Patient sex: M
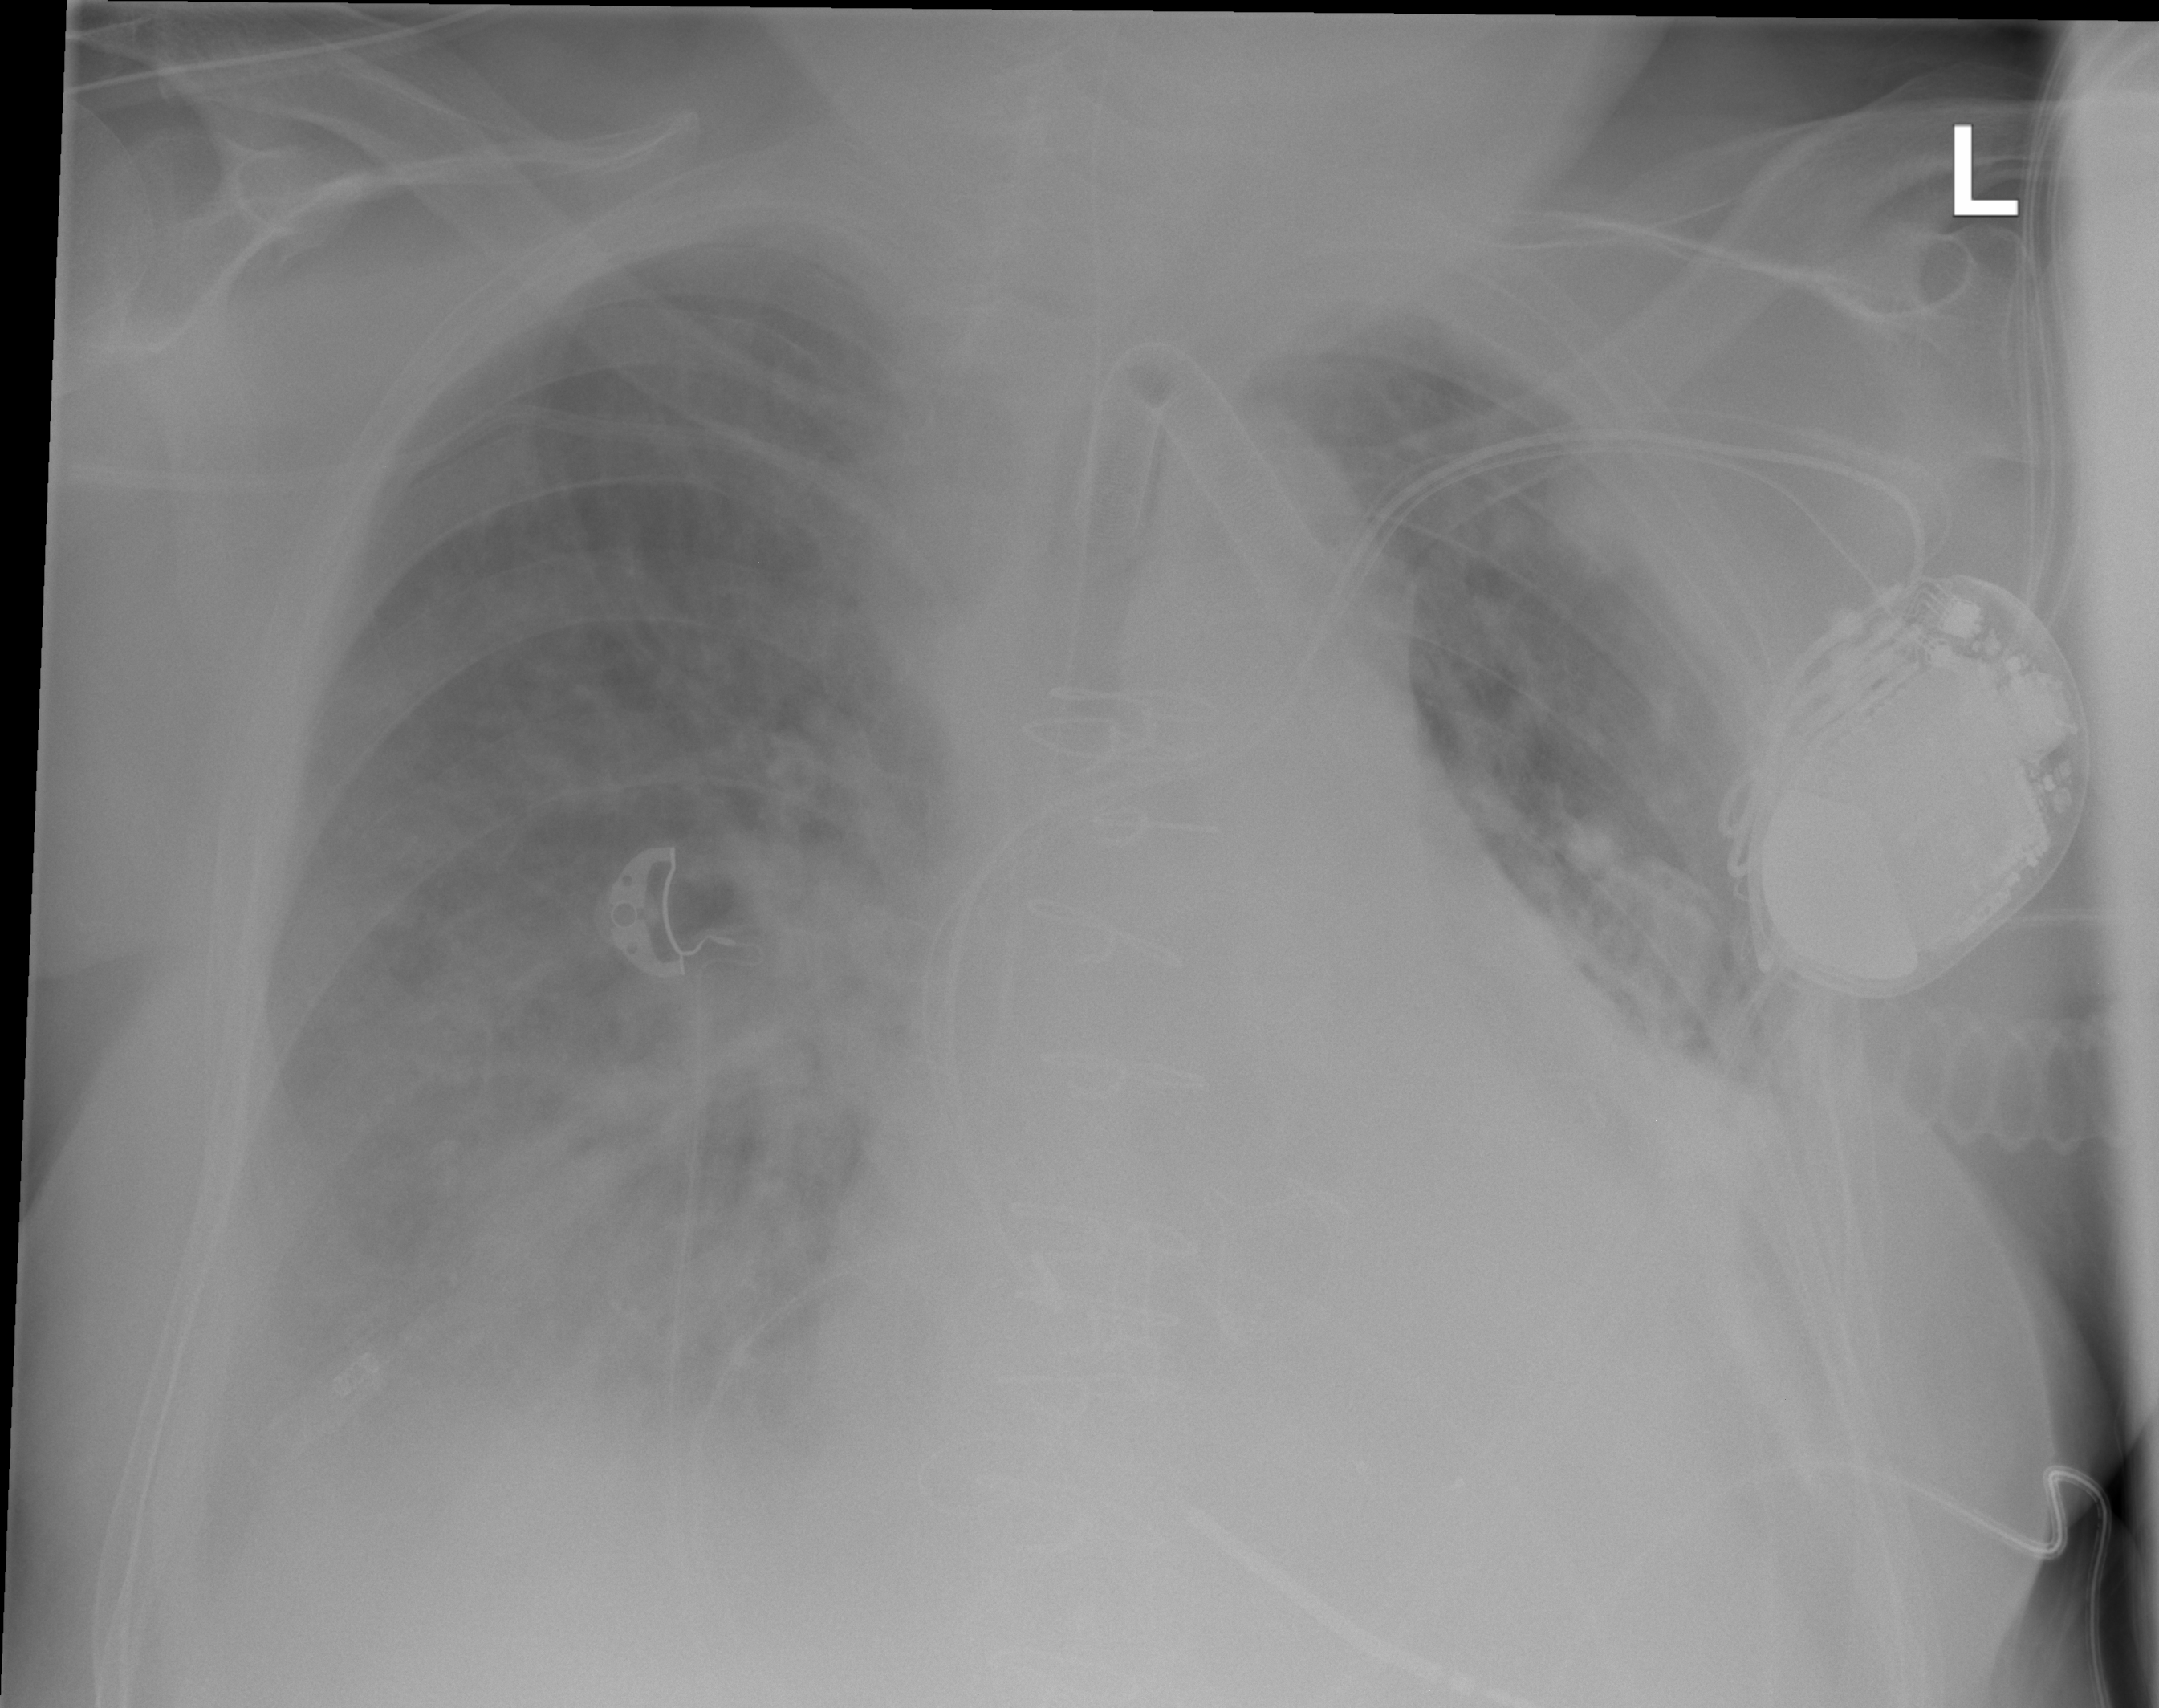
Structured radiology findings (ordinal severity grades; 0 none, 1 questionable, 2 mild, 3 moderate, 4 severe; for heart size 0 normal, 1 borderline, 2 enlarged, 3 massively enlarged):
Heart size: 2
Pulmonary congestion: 2
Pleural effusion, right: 2
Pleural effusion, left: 2
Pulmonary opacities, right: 3
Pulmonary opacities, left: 2
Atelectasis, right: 1
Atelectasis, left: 3